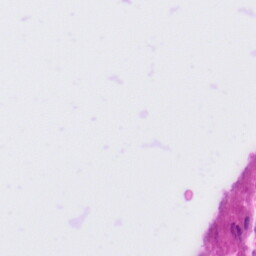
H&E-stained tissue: Tonsil